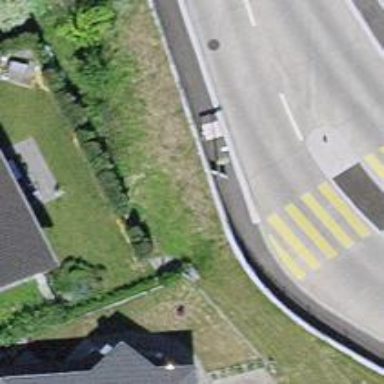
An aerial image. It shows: Platform for public transport. The platform is located by the road.